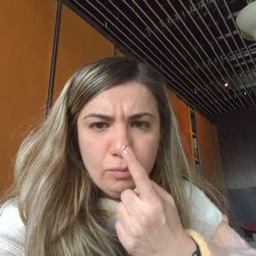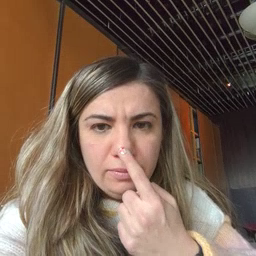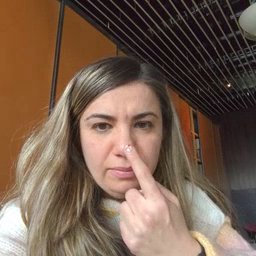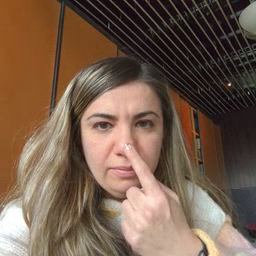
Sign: nose